Field crop: maize
Growth stage: 2
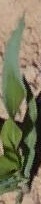
Species: maize